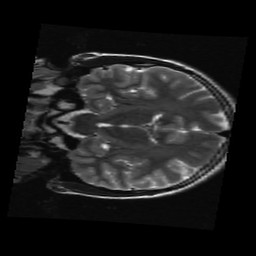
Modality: T2w
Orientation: coronal
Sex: female
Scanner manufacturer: ge
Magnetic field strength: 3 T
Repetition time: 5 s
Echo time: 0.1005 s